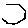
Label: hexagon